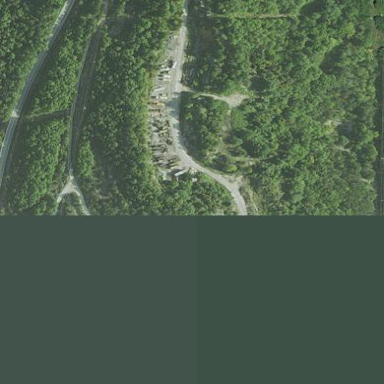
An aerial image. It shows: Quarry area.